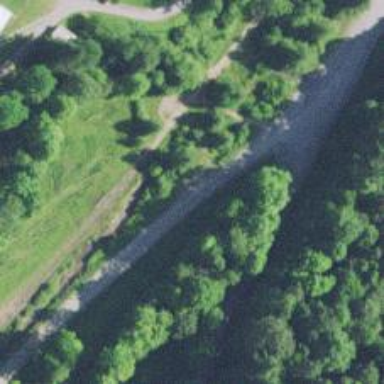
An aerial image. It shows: Abandoned railway.